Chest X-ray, AP view. Patient: 63 years old, sex M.
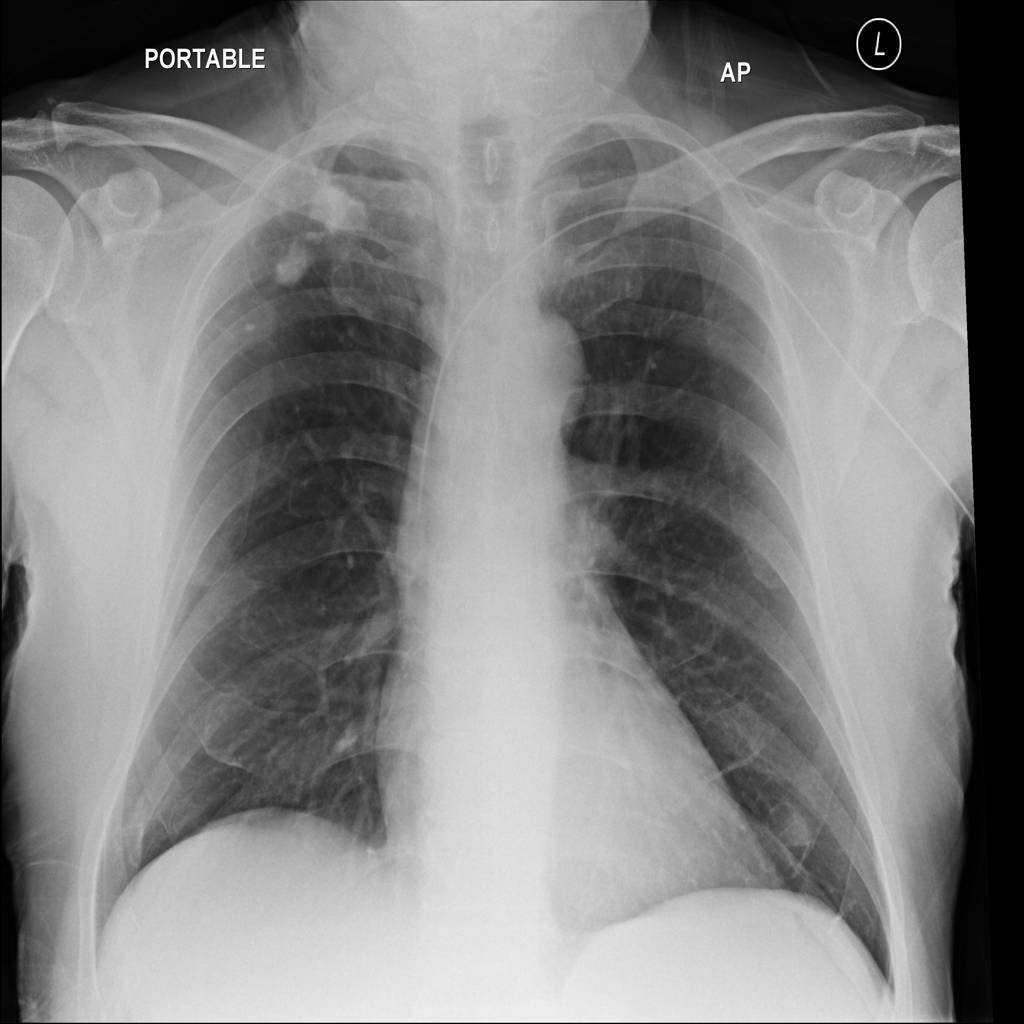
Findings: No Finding